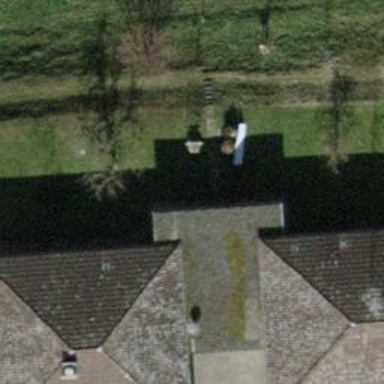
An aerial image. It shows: Garage.